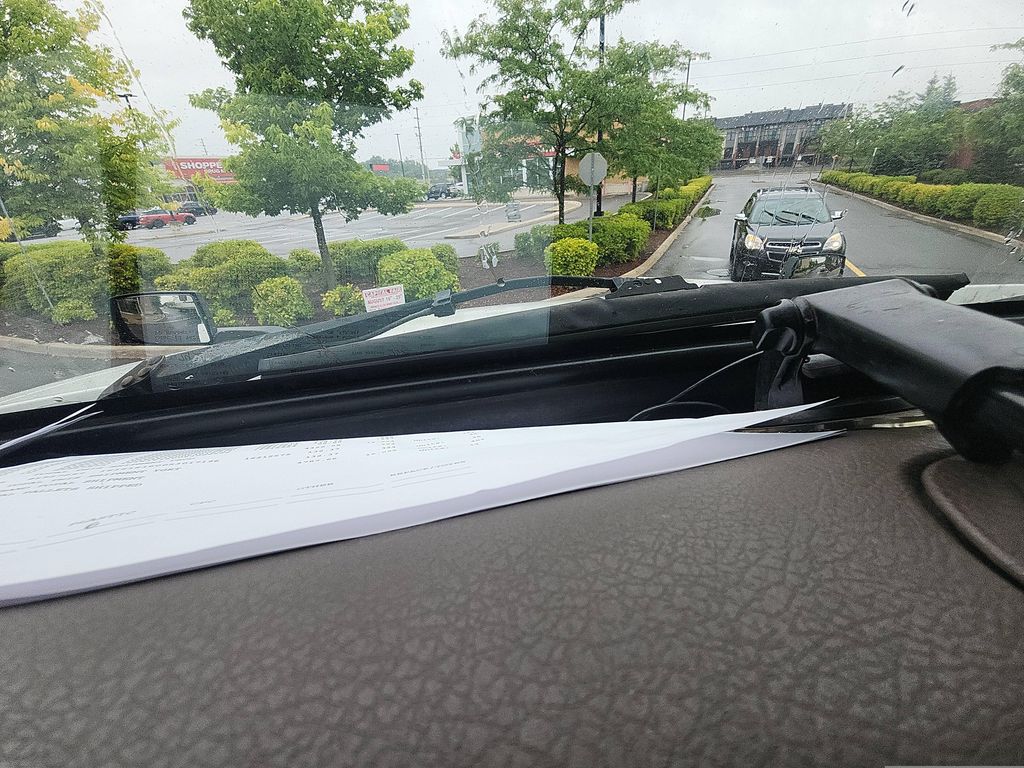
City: ottawa-gatineau